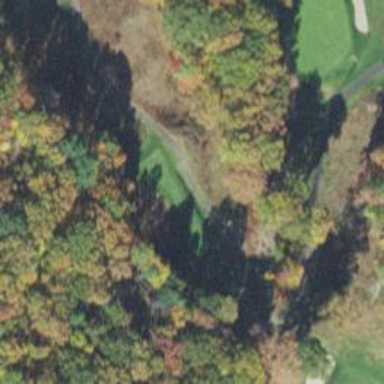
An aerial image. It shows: Golf tee.